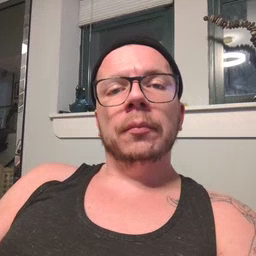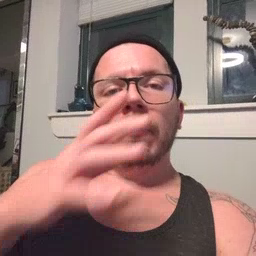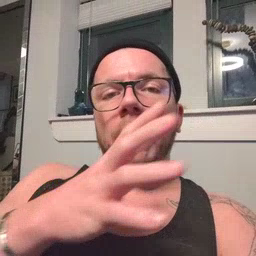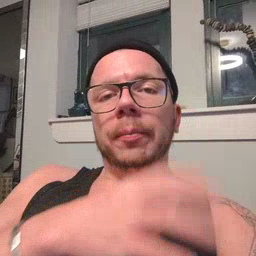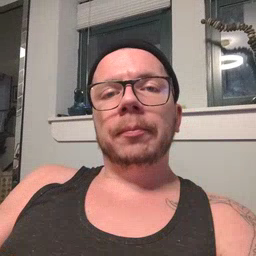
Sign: farm